Question: I am developing a small silverlight application (using siverlight 4 and c#). In my application I need to draw coordinates based on their X,Y. Then, I need to draw lines between some of the points, based on the connections between them. Since there can be several lines, and I cannot have them all intersecting each other (as it will turn this into a mess), I need to draw some of my lines with an arch.
So, What would be the best way to approach this issue?
- -
Thank You!
Attached is a small image to illustrate my need (I am no big painter, sorry).

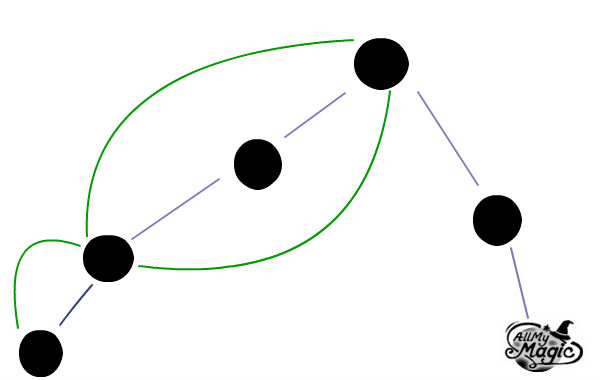
Answer: Take a look at drawing Bezier curves (<URL>
Below is a code sample to get you started that will produce the following image:

'''
<Canvas x:Name="LayoutRoot" Background="White">
<Path Stroke="Blue" StrokeThickness="2" >
<Path.Data>
<PathGeometry>
<PathGeometry.Figures>
<PathFigureCollection>
<PathFigure StartPoint="50,50">
<PathFigure.Segments>
<PathSegmentCollection>
<BezierSegment
Point1="50,20"
Point2="120,170"
Point3="350,150"
/>
</PathSegmentCollection>
</PathFigure.Segments>
</PathFigure>
</PathFigureCollection>
</PathGeometry.Figures>
</PathGeometry>
</Path.Data>
</Path>
<Path Fill="Gold" Stroke="Black" StrokeThickness="1">
<Path.Data>
<EllipseGeometry Center="50,50" RadiusX="20" RadiusY="20" />
</Path.Data>
</Path>
<Path Fill="Gold" Stroke="Black" StrokeThickness="1">
<Path.Data>
<EllipseGeometry Center="350,150" RadiusX="20" RadiusY="20" />
</Path.Data>
</Path>
</Canvas>
'''